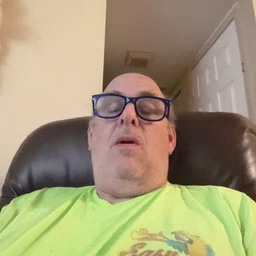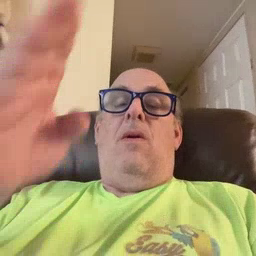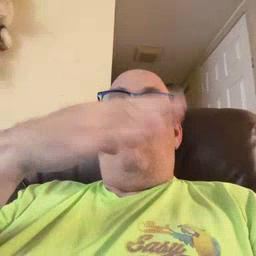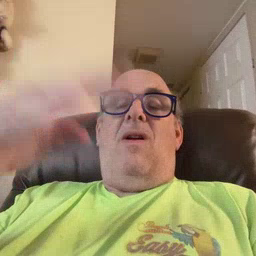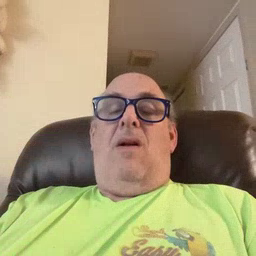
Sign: flag